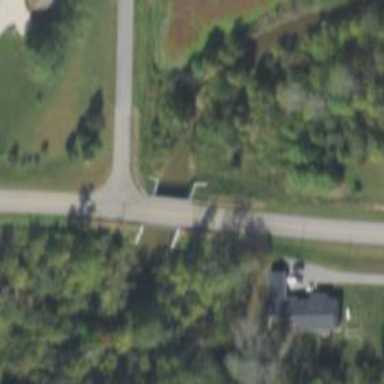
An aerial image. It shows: Agricultural area with asphalt tertiary road crossing bridge.